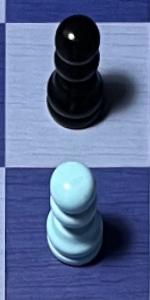
Label: Pawn_White